Question: i have this function:
'''
// Check if the object alredy exists.
// If exists, the object it's deleted and created again.
save: function(url, obj, errors) {
this.get(url, obj);
this.create(url, obj, errors);
};
'''
But no matter the order i call get and create. POST it's always executed first. There's some way to avoid that? You can see the <URL>

<URL>:
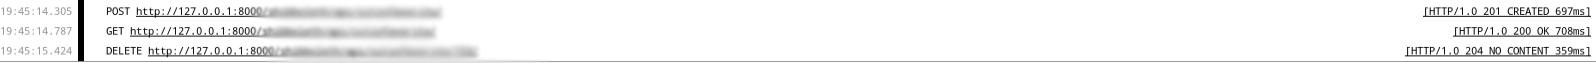
Answer: You could make use of promises (<URL>.
Or simply by putting the create in the get.success callback.